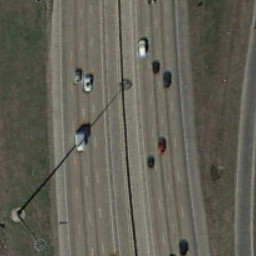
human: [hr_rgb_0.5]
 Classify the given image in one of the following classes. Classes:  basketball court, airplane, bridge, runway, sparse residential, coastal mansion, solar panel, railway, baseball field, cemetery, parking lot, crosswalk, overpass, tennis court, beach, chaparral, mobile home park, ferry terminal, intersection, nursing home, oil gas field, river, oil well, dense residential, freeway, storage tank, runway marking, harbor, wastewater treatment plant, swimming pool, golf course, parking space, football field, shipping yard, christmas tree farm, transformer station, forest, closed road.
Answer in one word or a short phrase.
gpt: freeway